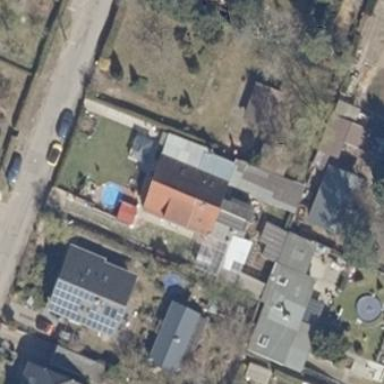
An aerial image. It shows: Detached building.